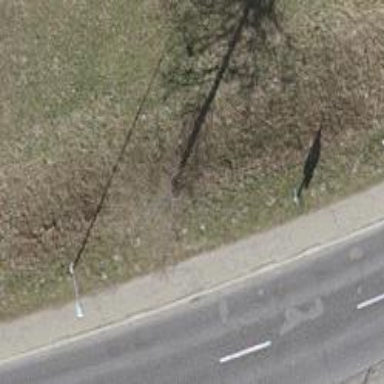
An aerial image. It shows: Deciduous needle-leaved tree.